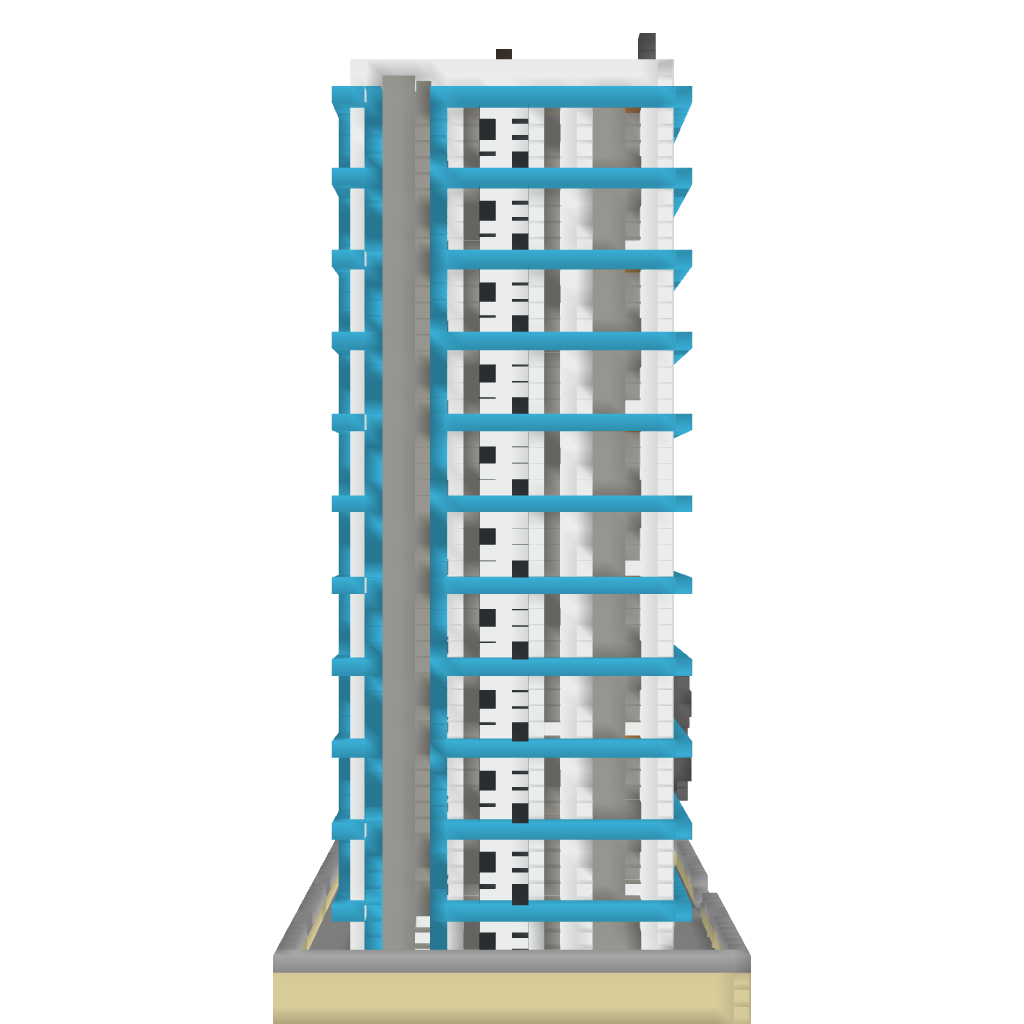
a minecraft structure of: Modern Residential Skyscraper